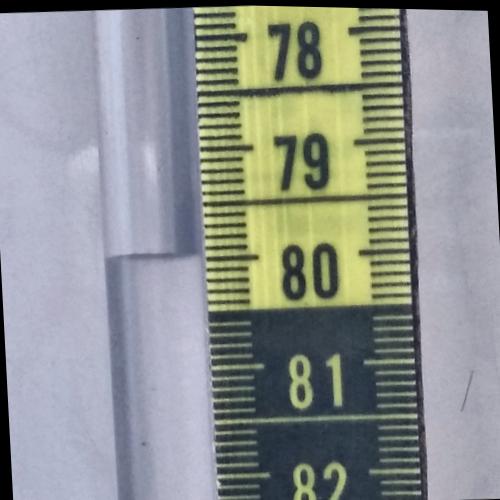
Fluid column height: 80.0 cm